Question: I'm trying to allocate a dynamic two dimensional array in C using the following code:
'''
int **allocateMatrix(int rows, int columns) {
int i = 0;
int **p = NULL;
p = (int**) calloc(rows, sizeof(int*));
for(; i < rows; i++) {
p[i] = (int*) calloc(columns, sizeof(int));
}
return p;
}
'''
The code works but actually it's allocating double the memory it needs.
For example, if i pass the arguments 'rows = 2' and 'columns = 3' i get an array that's 2 rows by 8 columns.
Am i doing something wrong?
Thank you.
:
The content of the matrix (which is loaded from a file) is:
'''
-1 5 0
4 0 2
'''
And this is what the memory looks like after the allocation and the assignment of the values:

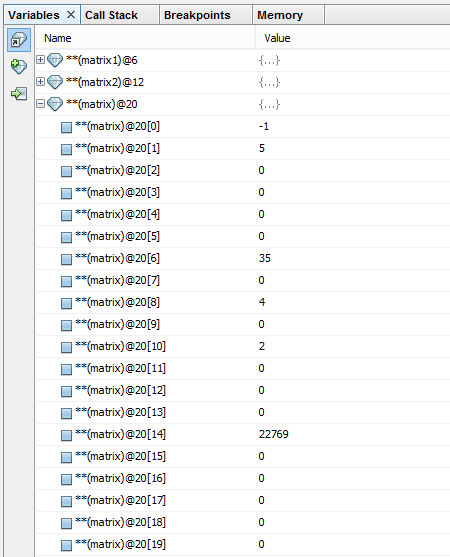
Answer: AFAICT, your screenshot of the array having 20 elements is because.. you told Netbeans (with that '@20') to display 20 elements starting at a memory location ('**(matrix)'). What happens when you change it to be '@3'?
However, based on this comment:
> Actually it's more than the double. I know because when i try to assign values they're not contiguous in memory but they are shifted (i can see it from the watches in the debug window in netbeans).
When you allocate memory, you're calling a library that figures out how to request from the operating system what space it may use and then of what space it's been given by the operating system what it hasn't used yet.
You're making assumptions about how the allocator works that may or may not be correct. It's possible for it to allocate space efficiently in a way you don't expect, especially due to virtual paging mechanisms. In short, contiguous calls to the allocator are not guarenteed to allocate contiguous memory, and rarely will.
If you want to use an array-of-pointers for a double array style structure and absolutely must have contiguous addresses in a more "expected" way, you can try this:
'''
int **allocateMatrix(int rows, int columns) {
int i = 0;
int **p = NULL;
int *d = NULL;
p = (int**) calloc(rows, sizeof(int*));
d = (int*) calloc(rows * columns, sizeof(int));
for(; i < rows; i++) {
p[i] = d + i * columns;
}
return p;
}
'''
(code not tested)